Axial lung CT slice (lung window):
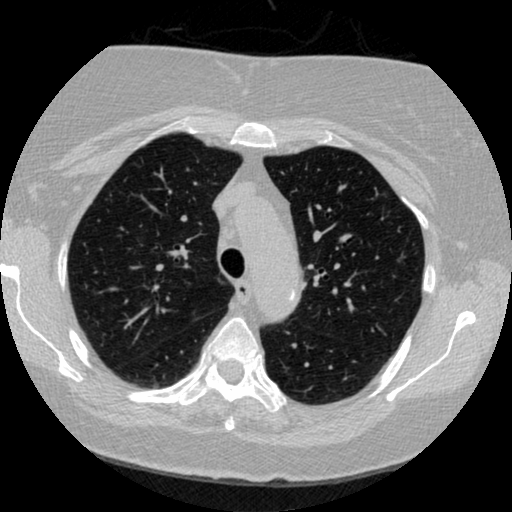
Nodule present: no